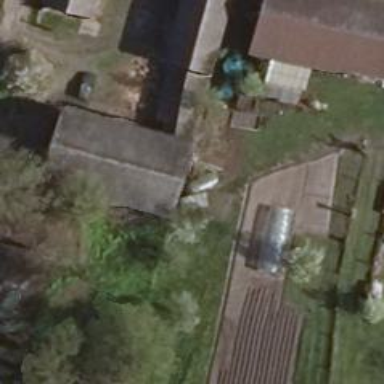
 where the roof is oriented along the structure."